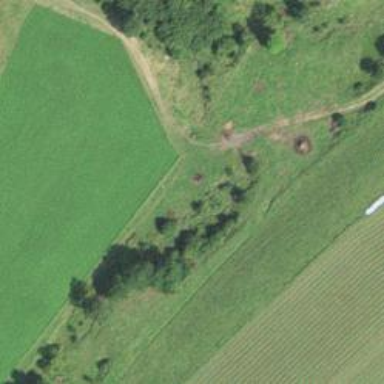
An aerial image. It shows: Culvert tunnel passing under brook.